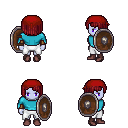
a pixel art fantasy rpg character, female body template, dark elf, purple skin, teal long-sleeve shirt, white pants, brunette pageboy hairstyle, red bandana, leather bracers, maroon shoes, shield, four views (front, back, left, right), 2x2 character sprite sheet, small pixel art, hard edges, no anti-aliasing